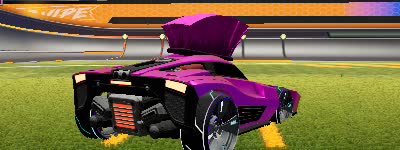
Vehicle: breakout